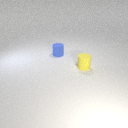
small yellow rubber cylinder to the right of small blue rubber cylinder